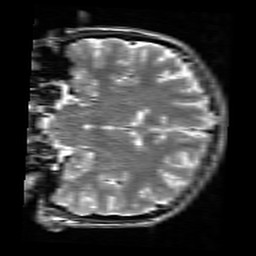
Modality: T2w
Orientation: coronal
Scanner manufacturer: siemens
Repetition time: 3.9 s
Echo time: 0.076 s